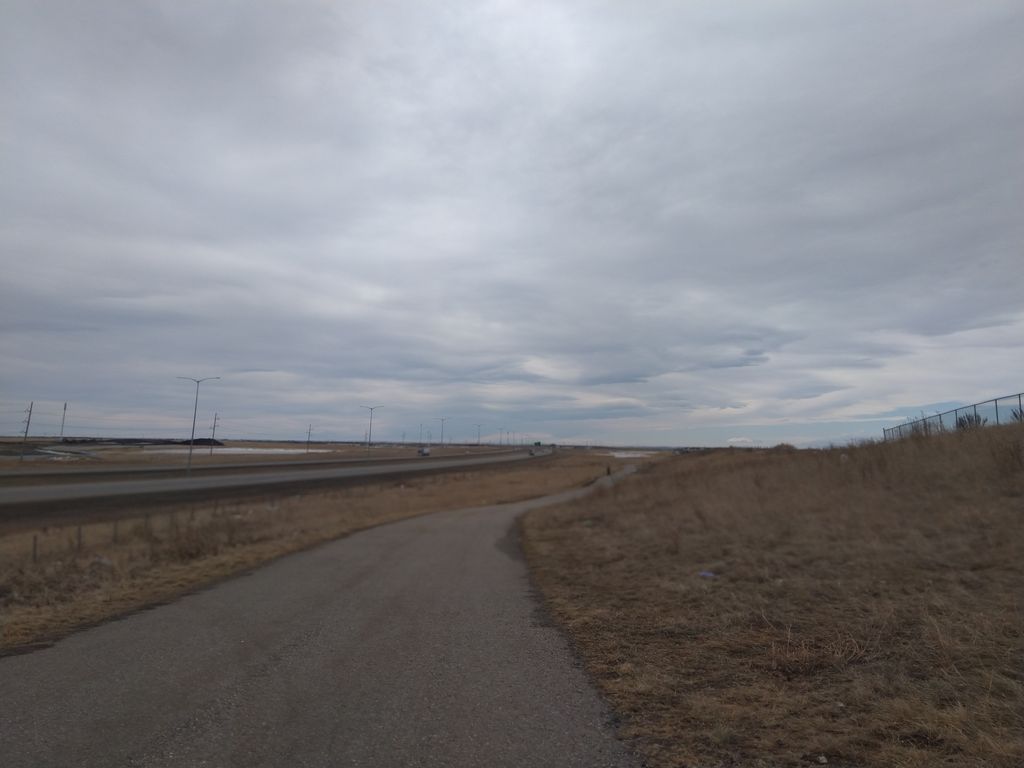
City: calgary